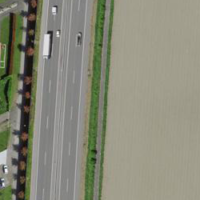
EUNIS habitat code: 57
Species observed at this site:
Cyperus esculentus
Sporobolus indicus